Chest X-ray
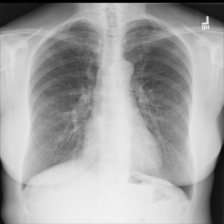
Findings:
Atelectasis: negative
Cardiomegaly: negative
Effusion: negative
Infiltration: negative
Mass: negative
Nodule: negative
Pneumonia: negative
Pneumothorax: negative
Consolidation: negative
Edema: negative
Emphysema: negative
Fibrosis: negative
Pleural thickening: negative
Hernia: negative